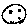
Label: moon